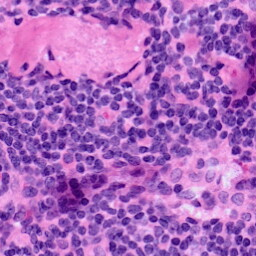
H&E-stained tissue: LymphNode